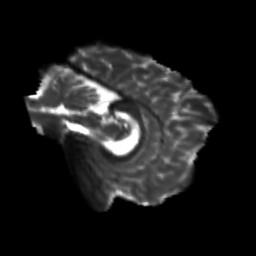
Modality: T2w
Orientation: sagittal
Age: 20
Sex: female
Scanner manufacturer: siemens
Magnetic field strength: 3 T
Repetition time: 3.5 s
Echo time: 0.125 s